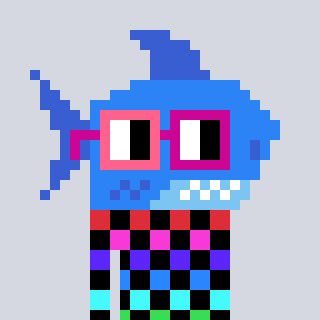
a pixel art character with square pink and red glasses, a shark-shaped head and a cold-colored body on a cool background